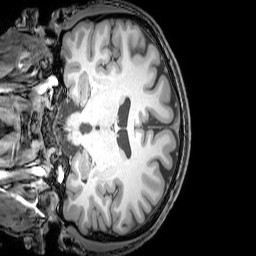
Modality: T1w
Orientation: coronal
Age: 26
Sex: male
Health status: healthy
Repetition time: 0.081 s
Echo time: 0.037 s